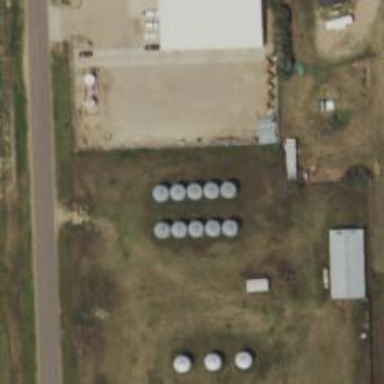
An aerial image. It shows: Silo.